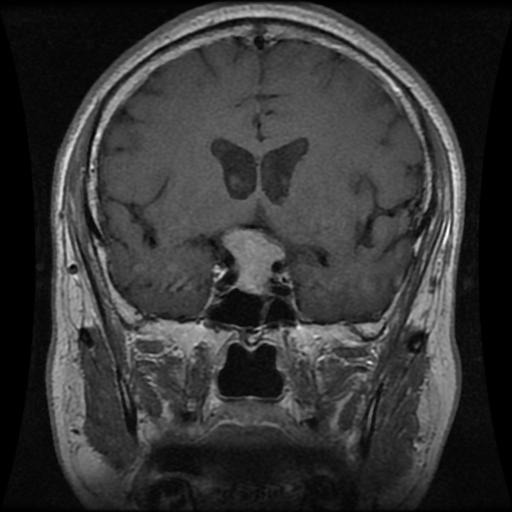
Label: pituitary